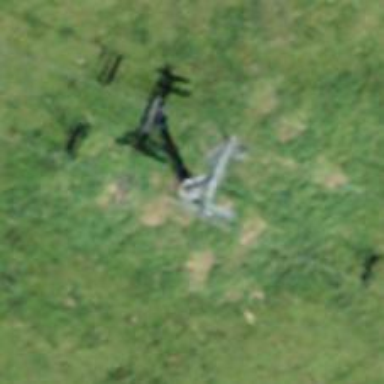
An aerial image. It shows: Pylon used for aerialway.